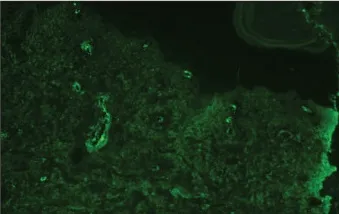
Skin biopsy findings on the lower leg. (D) Immunofluorescence staining revealed granular C3 deposition in the vessel walls (x200).
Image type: pathology (immunostaining)